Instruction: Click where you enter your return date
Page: home
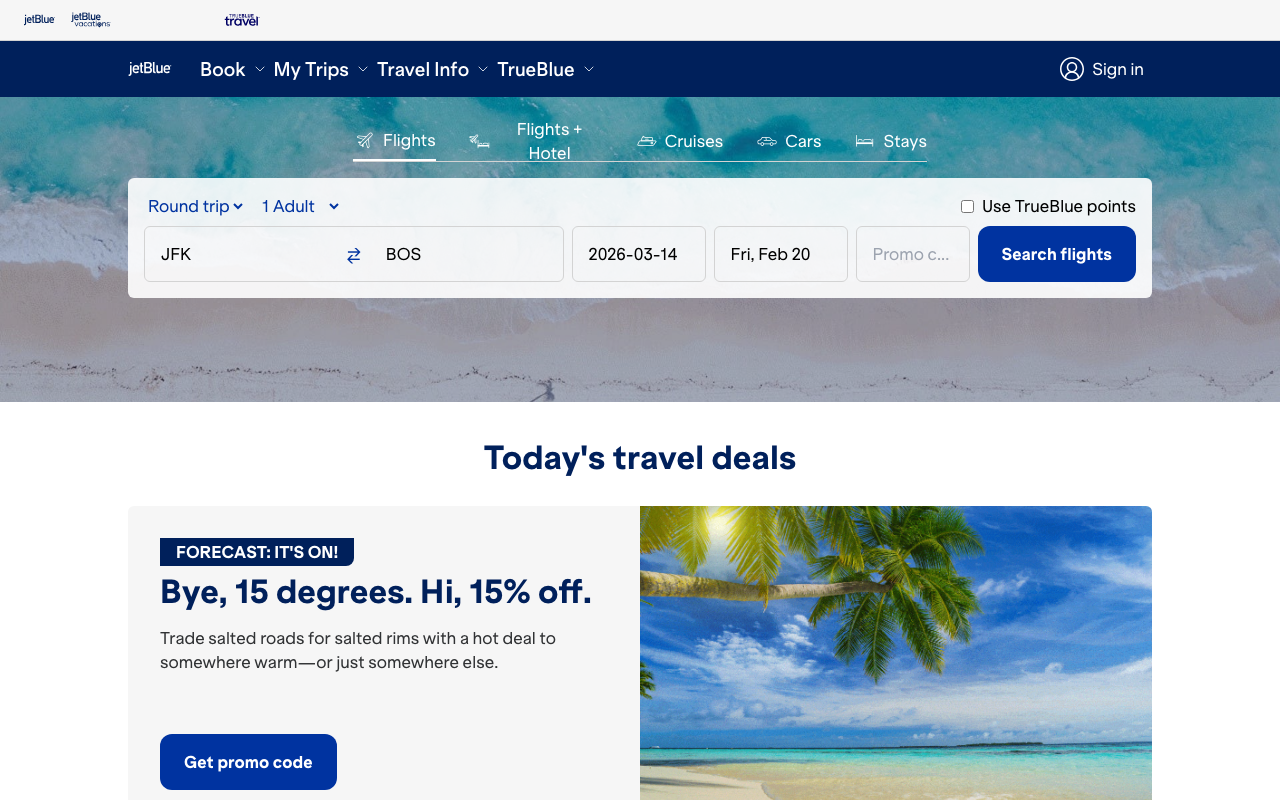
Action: click